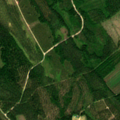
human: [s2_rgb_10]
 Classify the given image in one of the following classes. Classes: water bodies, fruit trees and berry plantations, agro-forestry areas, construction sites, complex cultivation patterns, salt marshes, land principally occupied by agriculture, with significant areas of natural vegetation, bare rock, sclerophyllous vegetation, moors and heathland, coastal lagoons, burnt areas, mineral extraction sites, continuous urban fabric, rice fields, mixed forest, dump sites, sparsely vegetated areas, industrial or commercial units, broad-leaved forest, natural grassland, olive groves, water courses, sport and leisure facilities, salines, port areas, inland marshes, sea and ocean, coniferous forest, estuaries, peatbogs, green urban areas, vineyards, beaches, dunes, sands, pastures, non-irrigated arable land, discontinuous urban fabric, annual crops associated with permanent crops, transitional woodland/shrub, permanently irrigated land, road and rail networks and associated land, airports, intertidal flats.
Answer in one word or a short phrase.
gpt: coniferous forest, mixed forest, transitional woodland/shrub